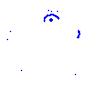
Particle: proton